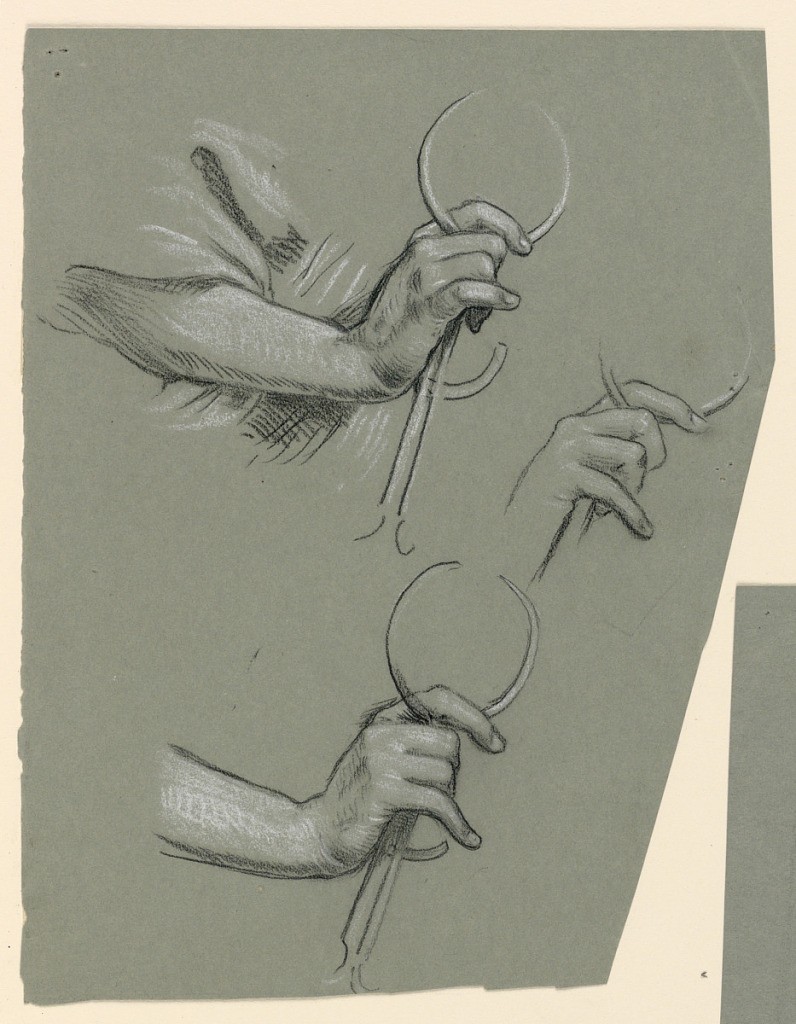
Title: studies of hands holding calipers
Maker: Elihu Vedder, American, 1836 – 1923
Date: ca. 1890
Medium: black crayon, white chalk on blue-green paper
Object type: Drawing
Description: Three hands holding calipers